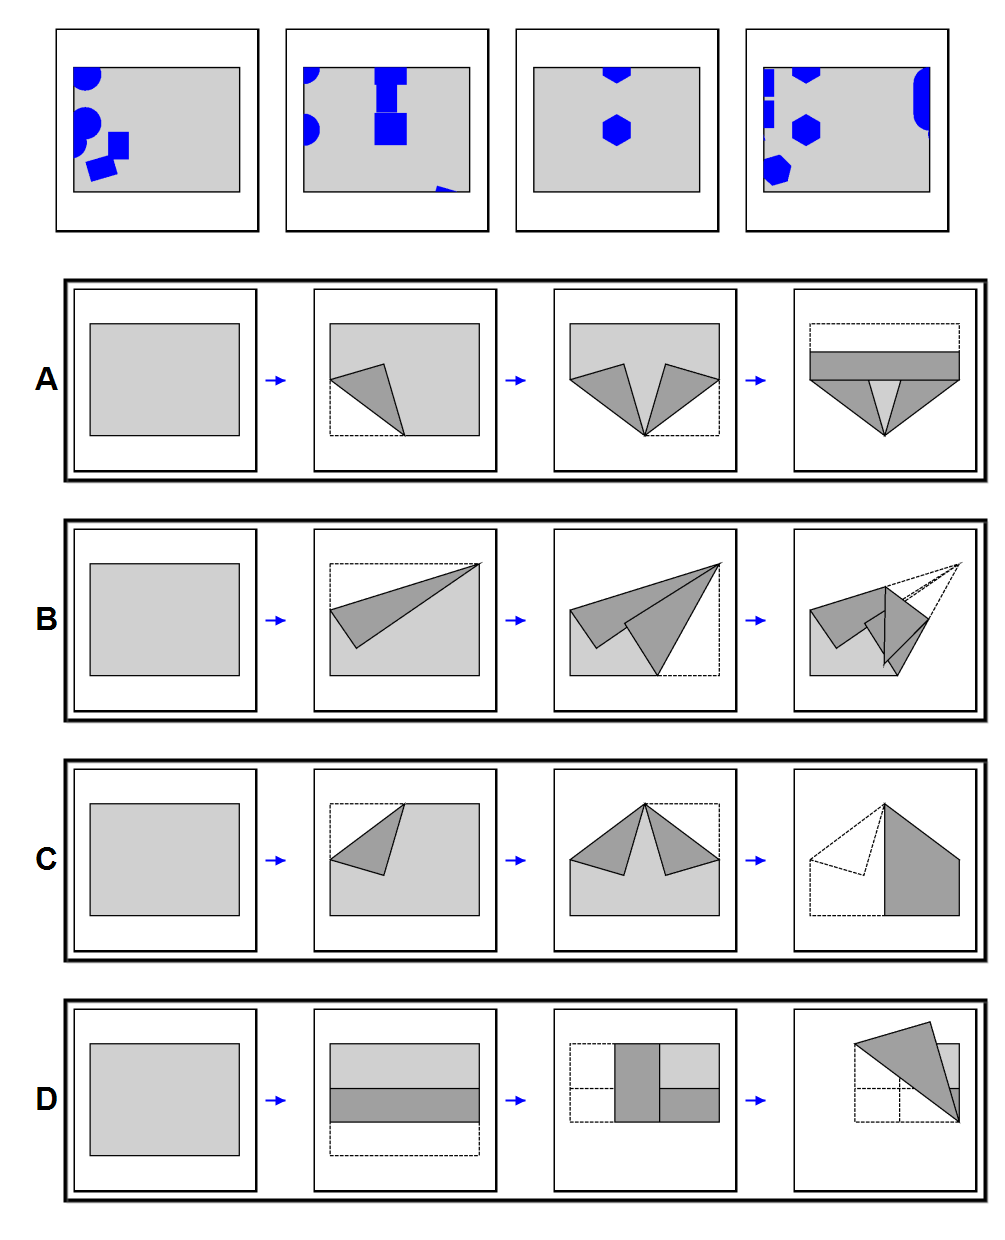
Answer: A